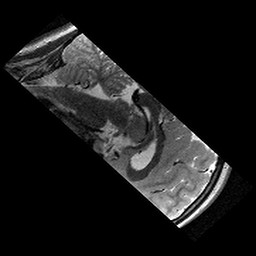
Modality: T2w
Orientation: sagittal
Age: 11
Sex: female
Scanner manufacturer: siemens
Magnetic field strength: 3 T
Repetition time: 9.23 s
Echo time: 0.067 s